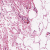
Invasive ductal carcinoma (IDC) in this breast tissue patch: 0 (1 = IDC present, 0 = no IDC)